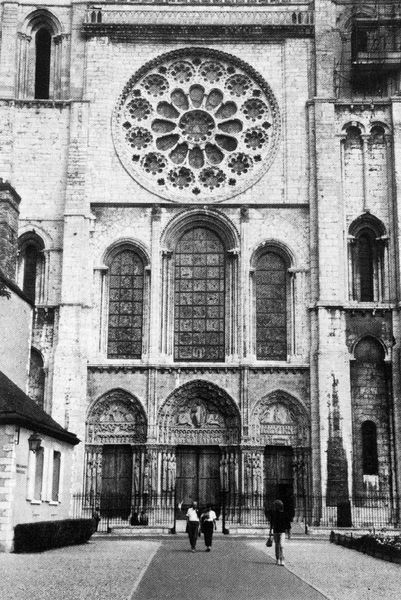
Titel: Kathedrale Notre-Dame in Chartres
Standort: Chartres, Notre-Dame (EU - F)
Schlagwörter: weiß, menschen, stadt, blumen, fenster, glas, grau, paris, schwarz, strasse, säulen, weg, zaun, leute, wand, stein, steine, häuser, kirche, personen, gotik, rund, deutschland, bogen, fassade, mauer, zäune, besucher, kuppel, tor, foto, eingang, dom, schwarzweiss, tasche, kunst, kathedrale, portal, portale, rosette, mauern, beet, beete, heilig, pass, masswerk, archivolte, notre dame, architraf, fensterrose, gewände, menschne, kirchenportal, tymbanon, nger, thymbanon